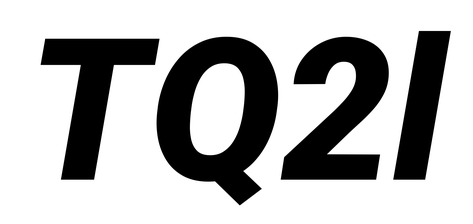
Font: Roboto-Italic_Black_Italic